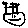
Label: car